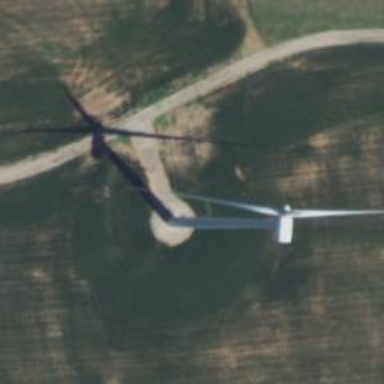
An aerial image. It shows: Industrial building with wind power generator. The generator is horizontal axis wind turbine.